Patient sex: M
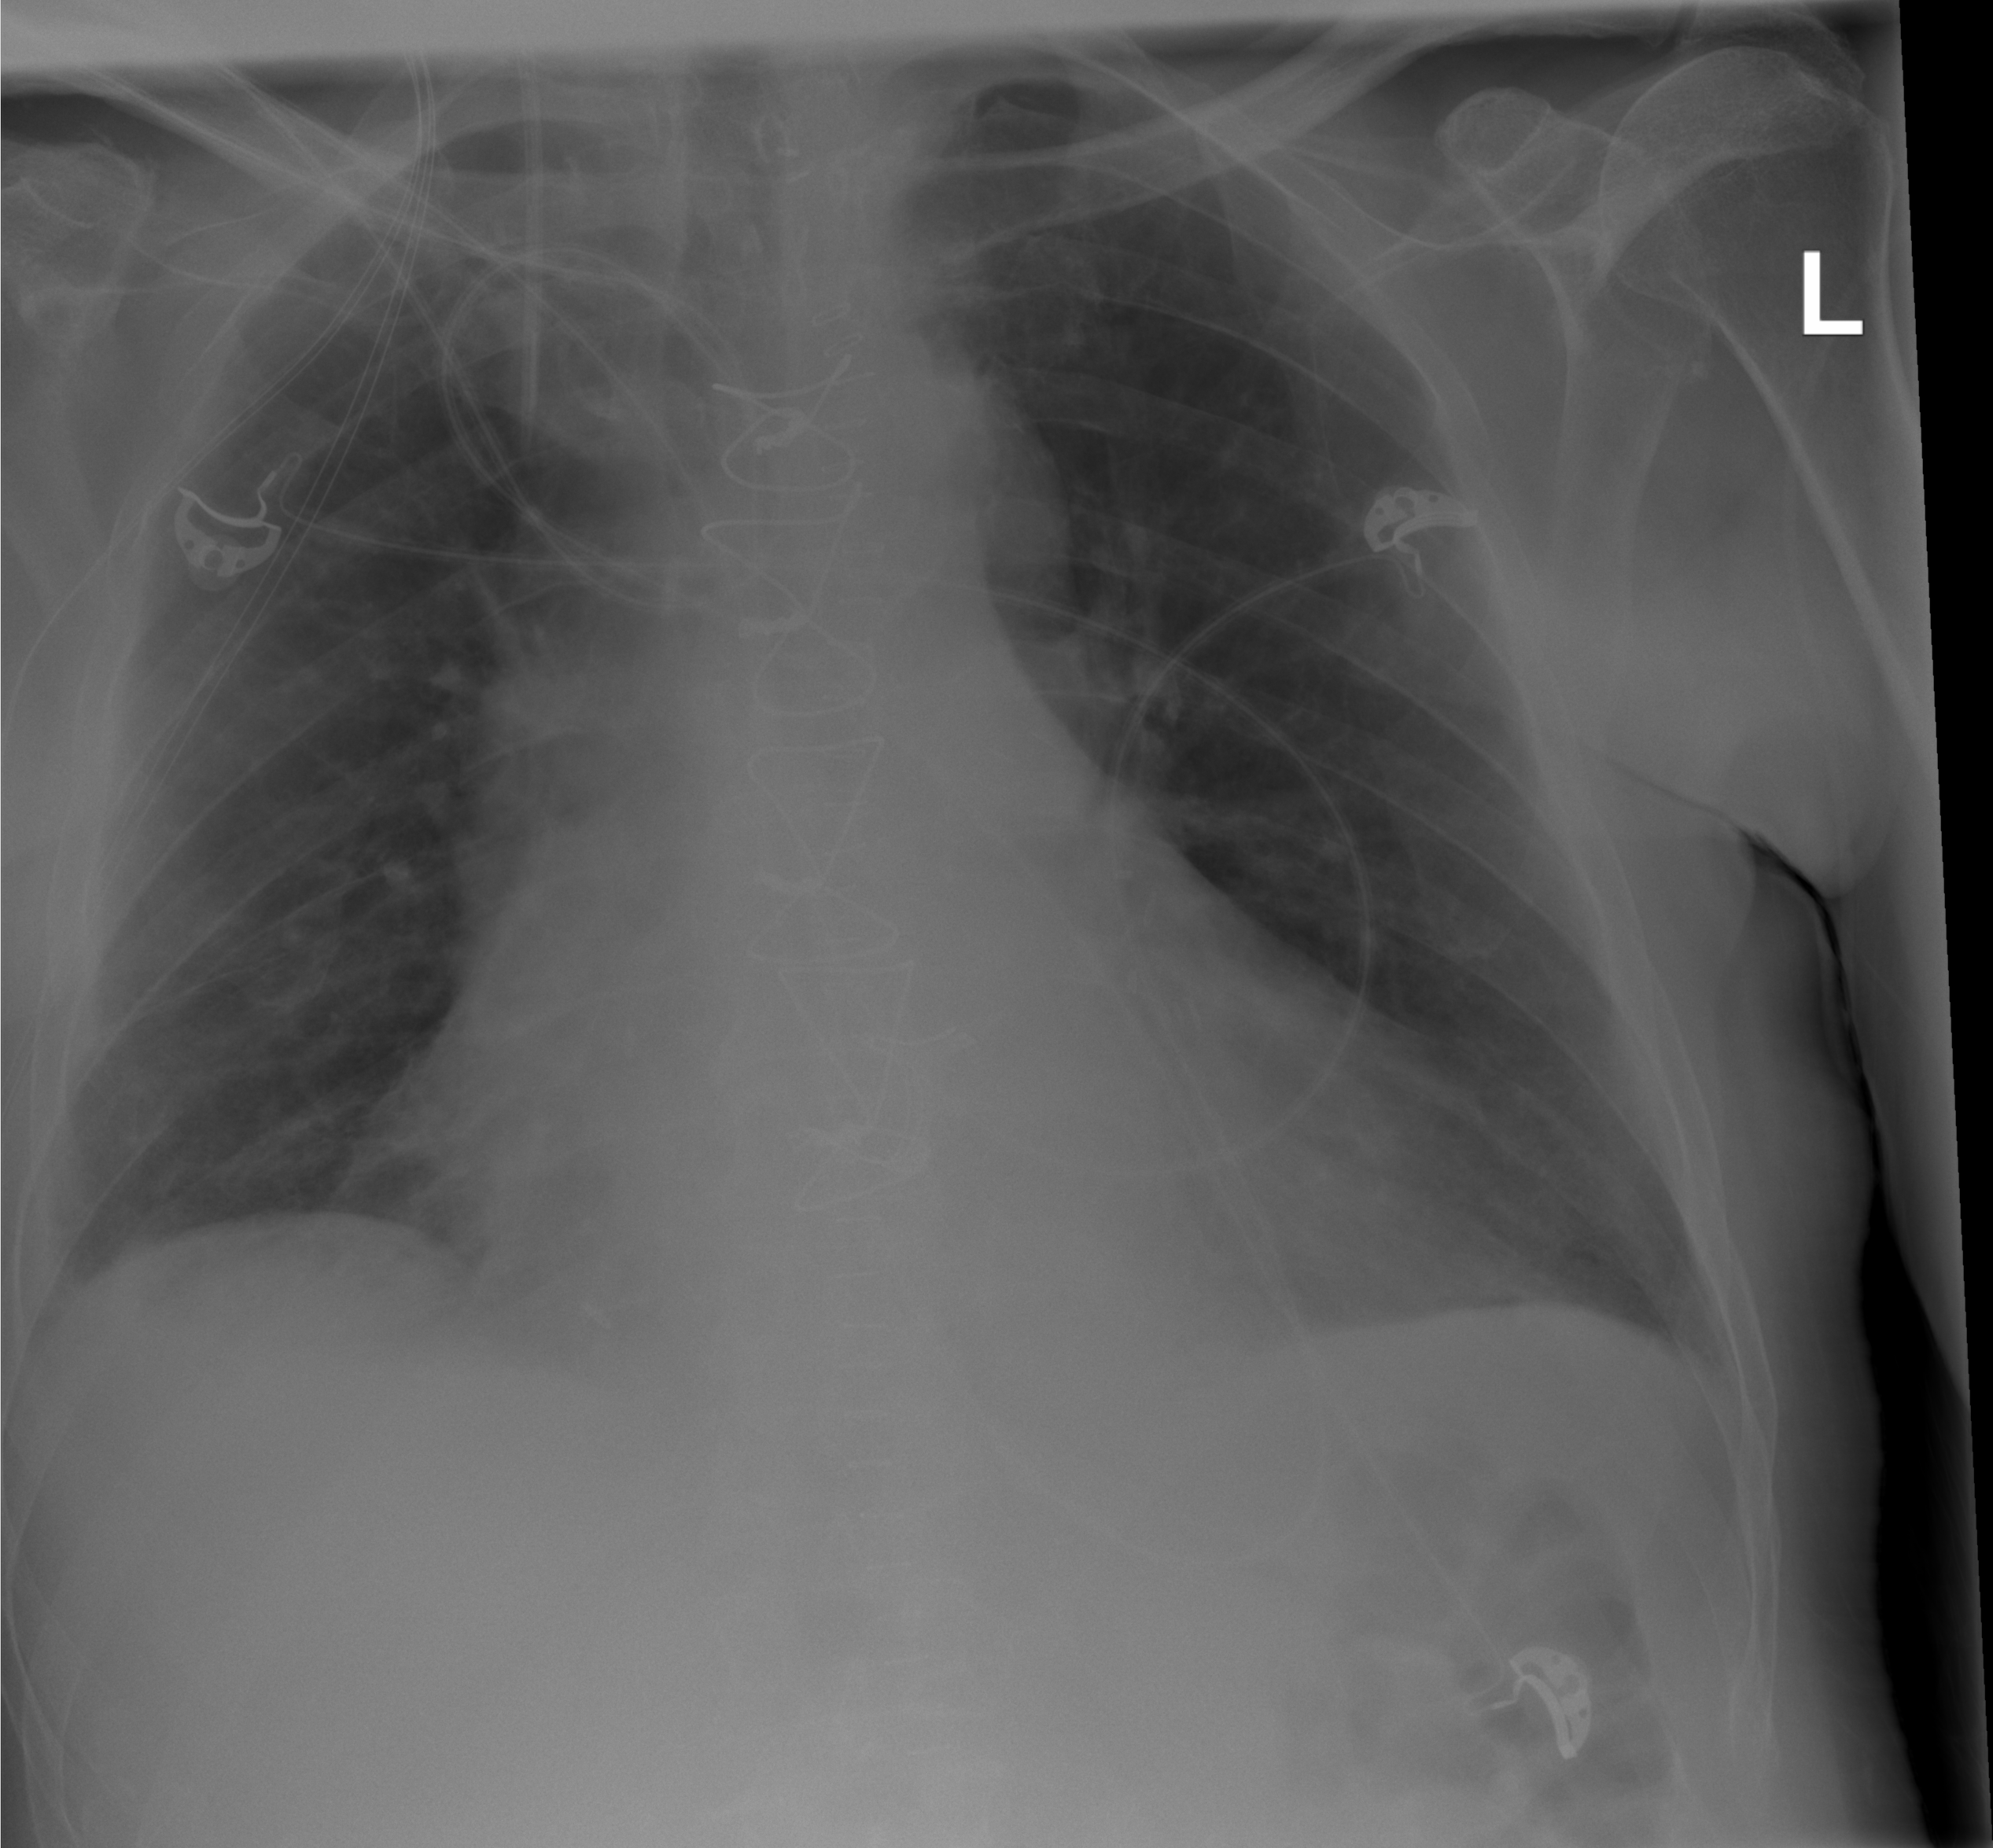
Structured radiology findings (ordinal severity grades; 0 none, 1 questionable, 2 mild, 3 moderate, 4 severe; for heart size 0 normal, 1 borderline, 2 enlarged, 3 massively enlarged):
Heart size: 2
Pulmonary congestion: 1
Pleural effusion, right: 0
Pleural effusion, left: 0
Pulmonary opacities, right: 0
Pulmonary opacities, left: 0
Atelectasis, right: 0
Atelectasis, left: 0